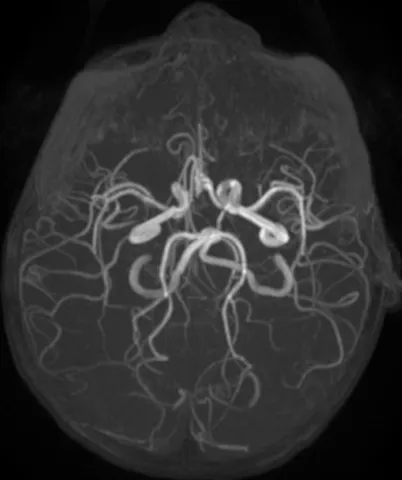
Case 2: Magnetic resonance angiography (MRA) showing reduced caliber of the right internal carotid artery, especially the supra-clinoid segment, and of the M1 segment of the middle cerebral artery, hypoplasia of the right A1 segment of the anterior cerebral artery, and tortuosity of the vertebrobasilar system.
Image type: radiology (mri)